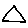
Label: triangle